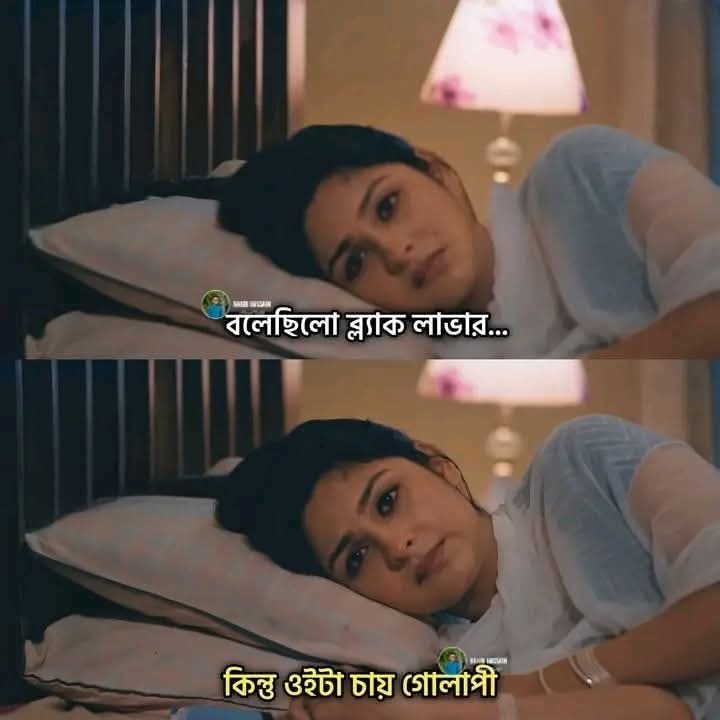
Text: বলেছিলো ব্ল্যাক লাভার...
কিন্তু ওইটা চায় গোলাপী
Label: Non Hate